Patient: sex M, age 64
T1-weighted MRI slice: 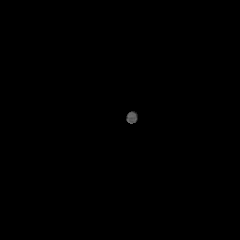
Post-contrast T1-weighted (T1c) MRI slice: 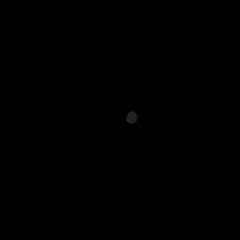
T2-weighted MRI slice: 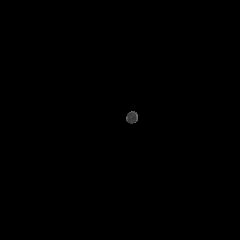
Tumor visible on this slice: no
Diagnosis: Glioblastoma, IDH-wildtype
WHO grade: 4